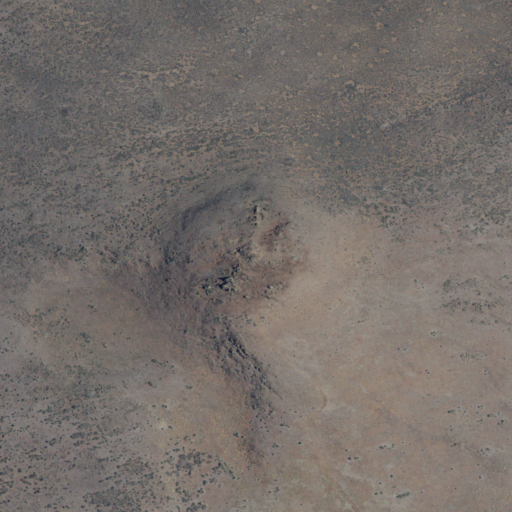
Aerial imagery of mountain in Idaho named Spud Butte containing shrub and grassland